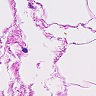
Metastatic tissue present: no